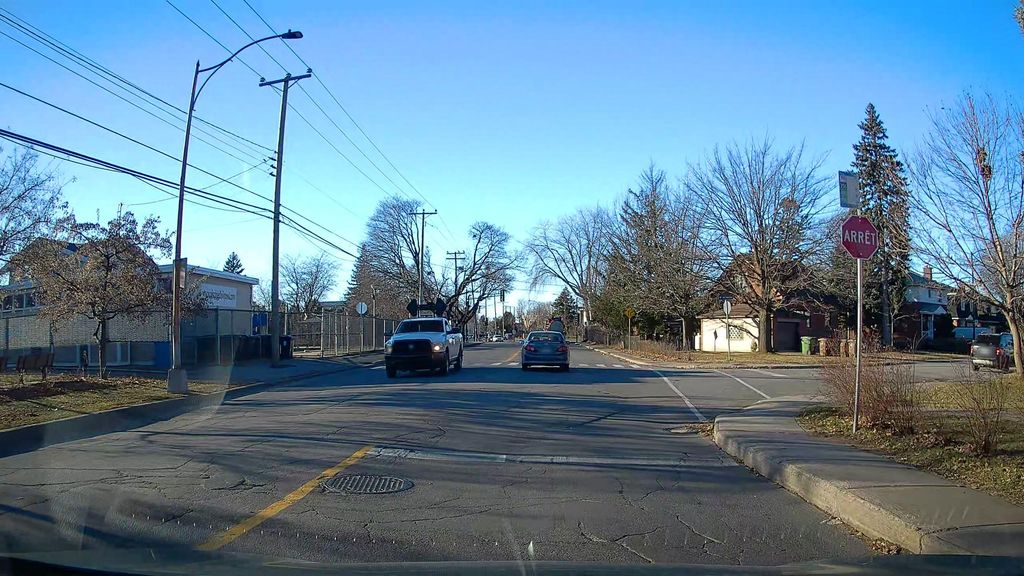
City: montreal